Interaction volume radius: 10 \u00c5
Interaction volume height: 15 \u00c5
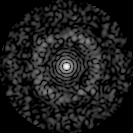
Disorder parameter: 0.8254